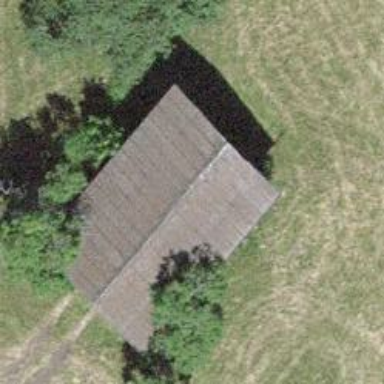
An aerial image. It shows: Rural barn.